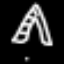
Label: The Eiffel Tower